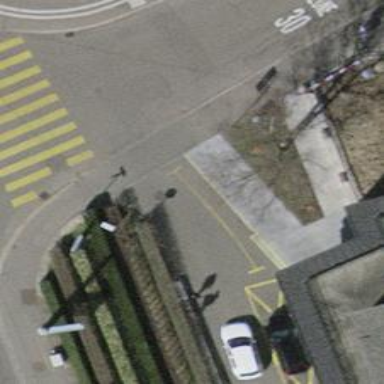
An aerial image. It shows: Unmarked crossing with traffic calming table on the road.